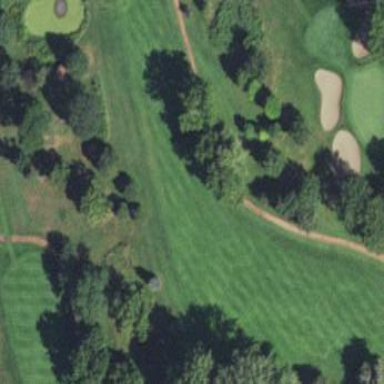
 part of golf course fairway. It is used for the sport of golf."